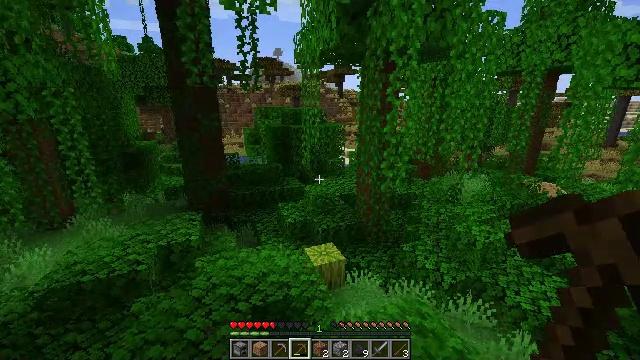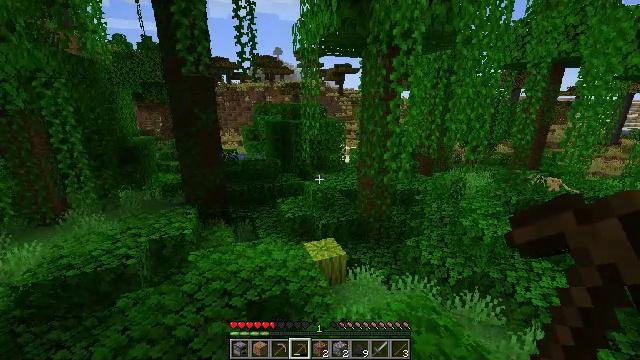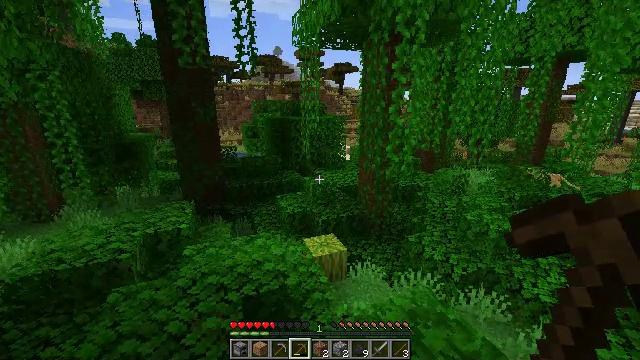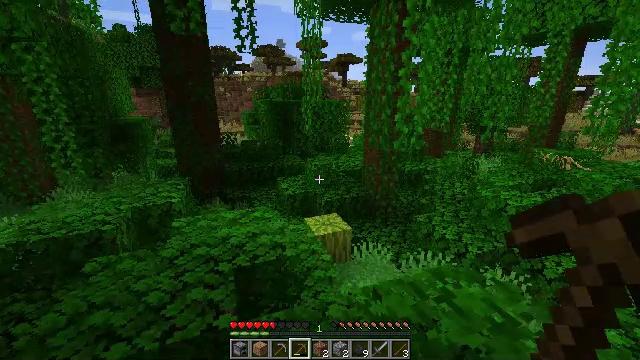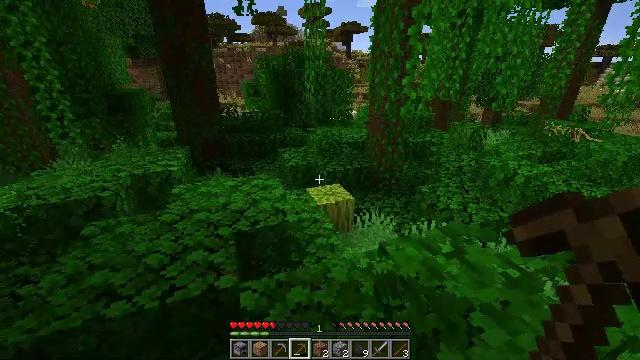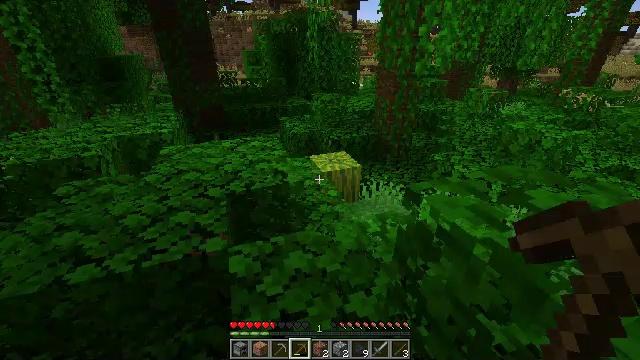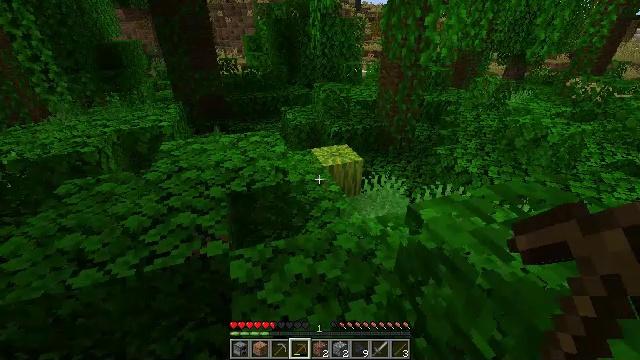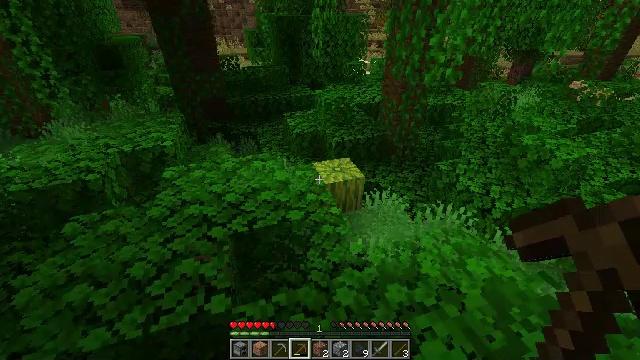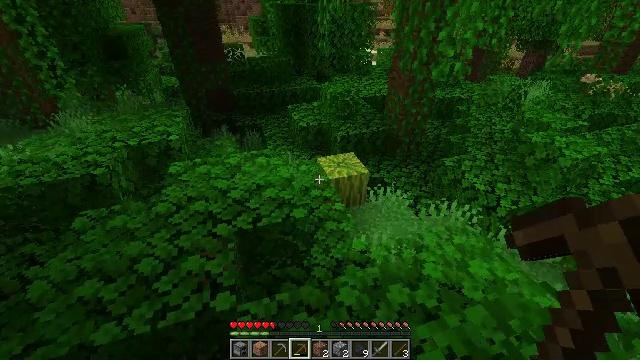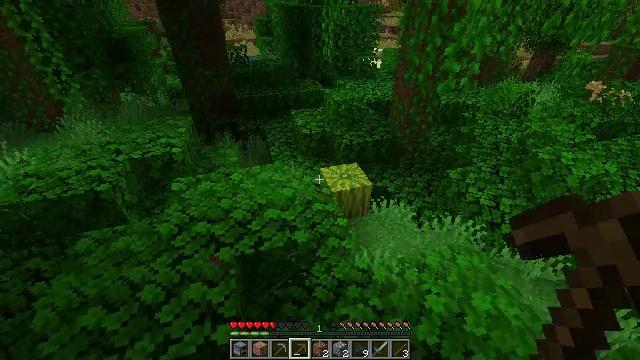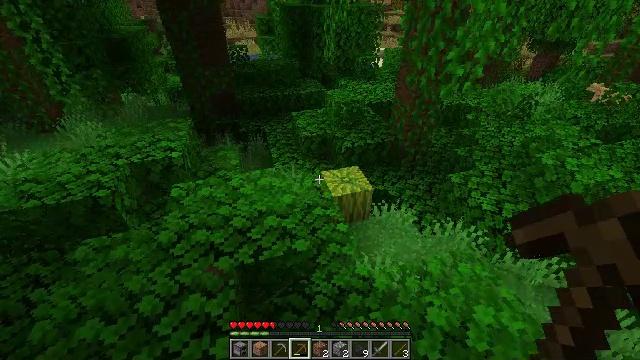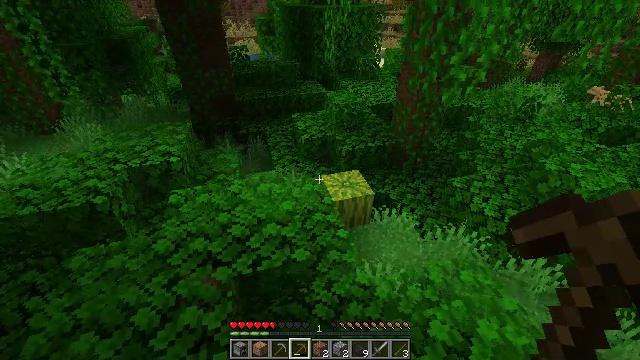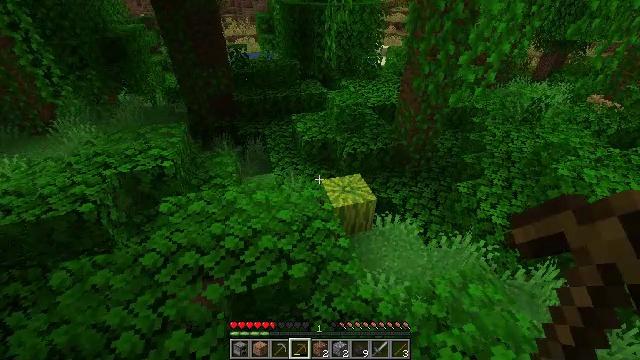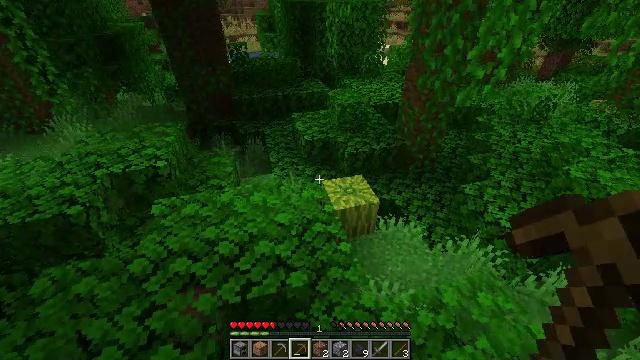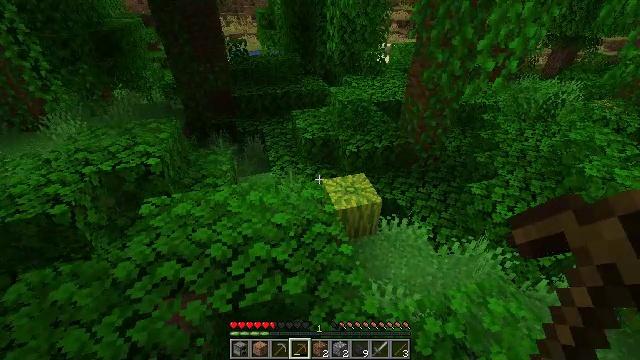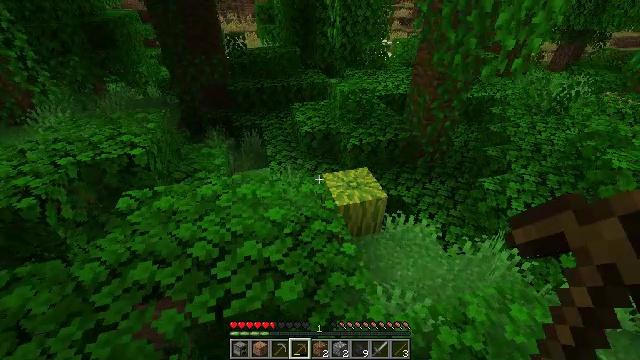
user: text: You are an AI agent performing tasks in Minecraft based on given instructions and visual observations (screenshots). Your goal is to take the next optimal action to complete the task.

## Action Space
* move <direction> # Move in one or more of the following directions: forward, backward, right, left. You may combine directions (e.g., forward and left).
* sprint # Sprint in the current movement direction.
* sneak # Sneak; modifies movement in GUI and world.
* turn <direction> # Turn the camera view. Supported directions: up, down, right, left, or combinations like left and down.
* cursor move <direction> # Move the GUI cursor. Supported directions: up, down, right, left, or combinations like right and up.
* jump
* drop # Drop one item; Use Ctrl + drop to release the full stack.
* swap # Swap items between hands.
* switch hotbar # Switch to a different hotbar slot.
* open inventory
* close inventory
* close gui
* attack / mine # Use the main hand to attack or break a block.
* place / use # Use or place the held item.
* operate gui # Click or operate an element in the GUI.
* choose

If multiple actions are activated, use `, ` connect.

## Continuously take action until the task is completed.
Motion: motion action
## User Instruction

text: Break the melon to get slices.
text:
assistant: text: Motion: move forward, jump
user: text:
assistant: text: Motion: move forward, jump
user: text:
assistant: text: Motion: move forward, turn down, jump
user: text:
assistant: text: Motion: move forward, turn down, jump
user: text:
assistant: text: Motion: move forward, turn down, jump
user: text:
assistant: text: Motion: move forward, turn down, jump
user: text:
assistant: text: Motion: move forward, turn down, jump
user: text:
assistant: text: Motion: move forward, turn left and down, jump
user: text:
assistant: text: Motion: move forward, jump
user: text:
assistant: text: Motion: move forward, jump
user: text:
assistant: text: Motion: move forward, jump
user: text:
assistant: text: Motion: move forward, jump
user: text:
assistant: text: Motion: move forward, jump
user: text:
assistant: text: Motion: move forward, jump
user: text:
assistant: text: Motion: move forward, jump
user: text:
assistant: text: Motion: move forward, jump
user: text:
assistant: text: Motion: move forward, jump
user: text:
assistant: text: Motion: move forward, jump
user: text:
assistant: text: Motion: move forward, jump
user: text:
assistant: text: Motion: move forward, jump
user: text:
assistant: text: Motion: move forward, jump
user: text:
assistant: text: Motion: move forward, jump
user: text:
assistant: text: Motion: move forward, jump
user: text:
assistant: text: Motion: move forward, turn right and down, jump
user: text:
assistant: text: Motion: move forward, turn right and down, jump
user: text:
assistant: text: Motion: move forward, turn right and down, jump
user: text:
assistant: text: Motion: move forward, turn right and down, jump
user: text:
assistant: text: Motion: turn right
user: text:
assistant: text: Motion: attack / mine
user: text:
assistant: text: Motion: attack / mine